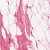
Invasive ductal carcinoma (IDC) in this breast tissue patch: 0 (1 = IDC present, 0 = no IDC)